Field crop: maize
Growth stage: 1
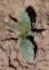
Species: datura